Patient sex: F
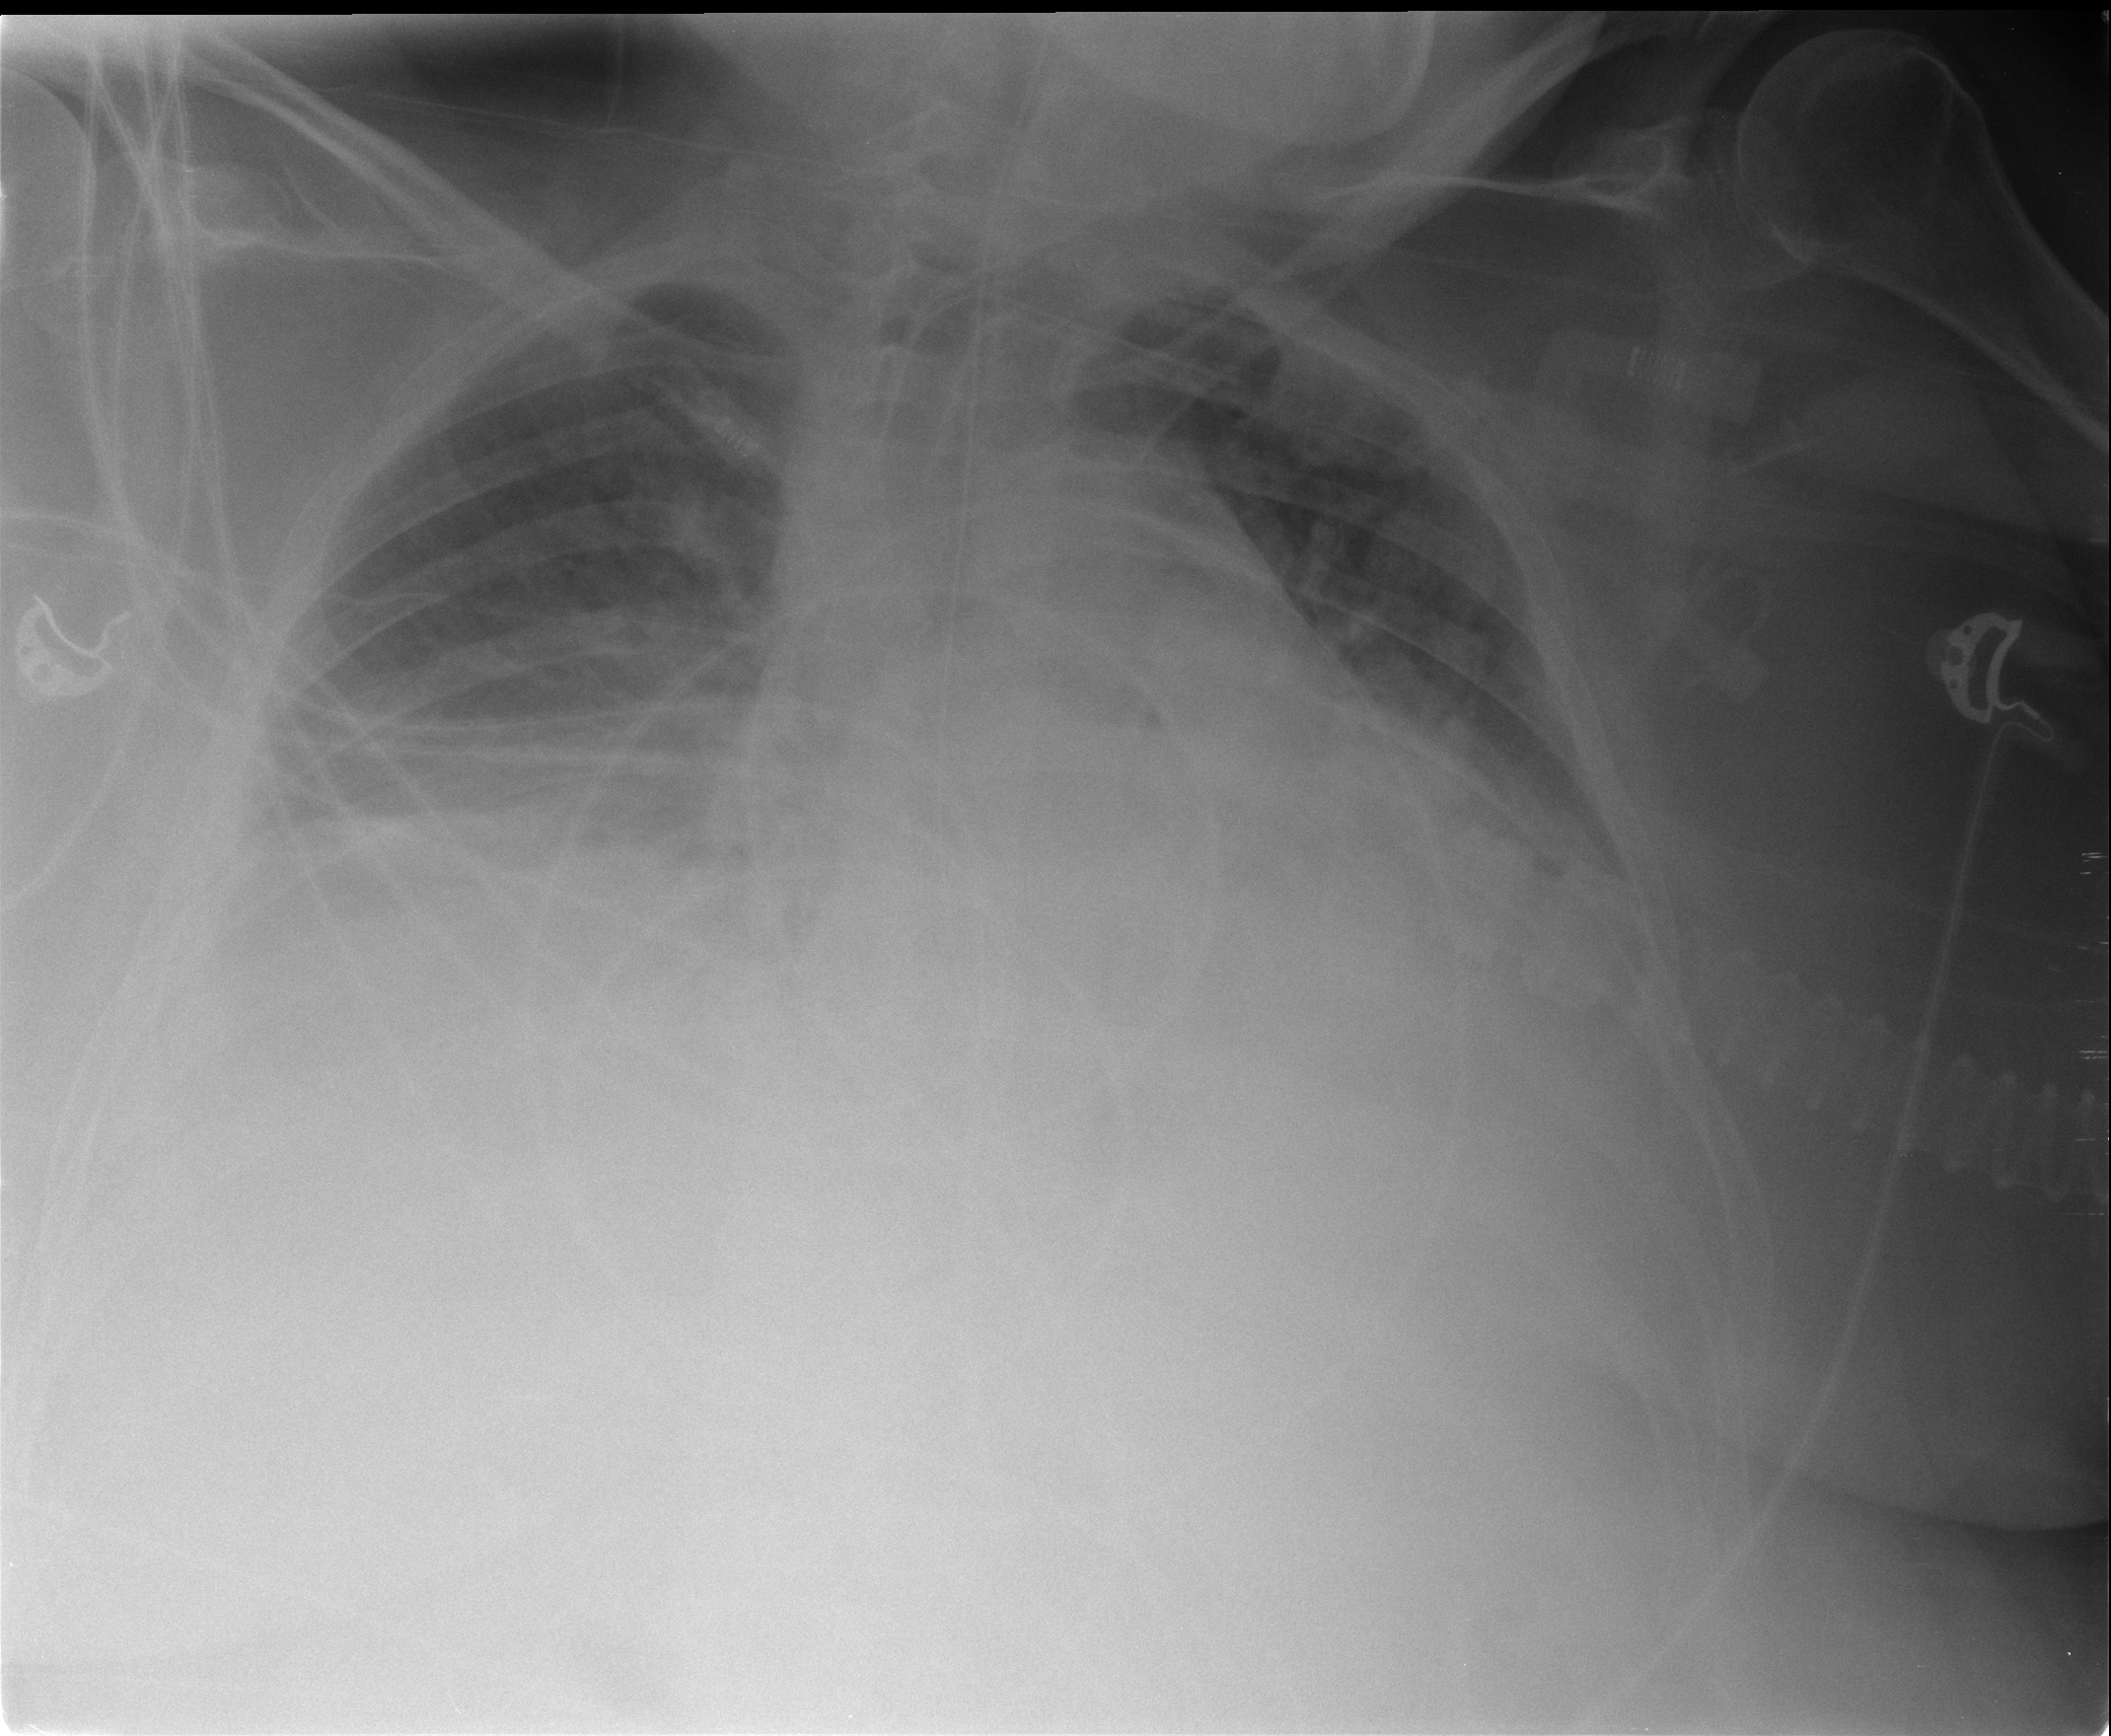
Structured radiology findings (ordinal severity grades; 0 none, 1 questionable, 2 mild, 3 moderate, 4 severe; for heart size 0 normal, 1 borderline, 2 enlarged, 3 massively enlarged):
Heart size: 2
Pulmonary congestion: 2
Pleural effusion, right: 3
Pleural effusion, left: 2
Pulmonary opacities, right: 1
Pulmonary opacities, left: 1
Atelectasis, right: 2
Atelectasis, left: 2